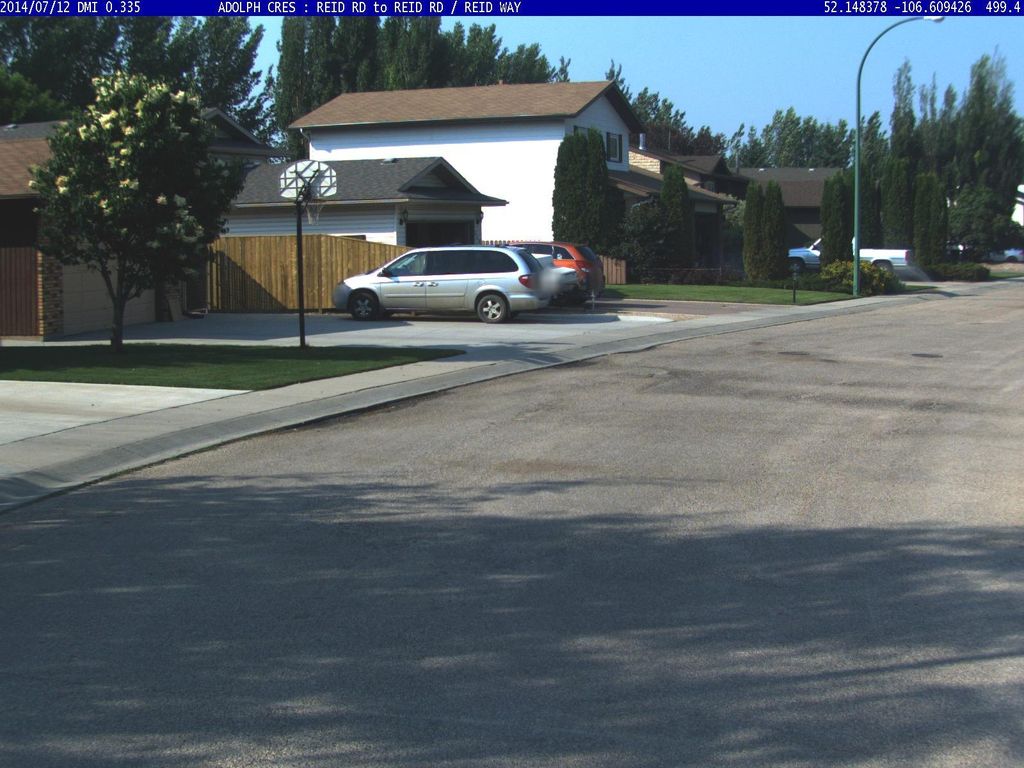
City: saskatoon